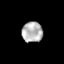
Tissue: skin
Cell type: Others
Senescence score: 0.7733
Nuclear area (px): 412
Mean DAPI intensity: 182.59